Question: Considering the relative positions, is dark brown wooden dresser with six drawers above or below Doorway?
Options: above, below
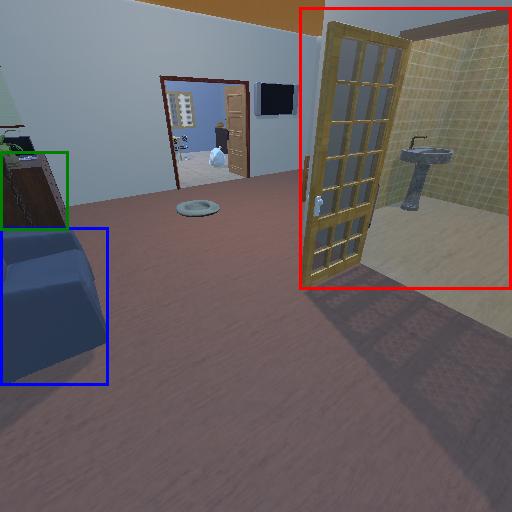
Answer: above